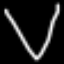
Label: diamond